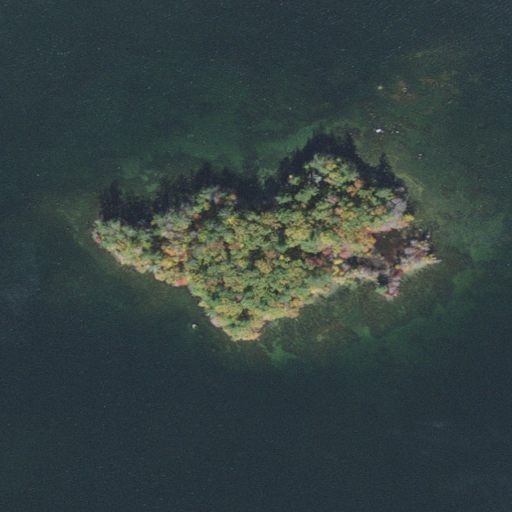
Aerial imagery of island in New Hampshire named Mile Island containing open water, mixed forest, and herbaceous wetlands